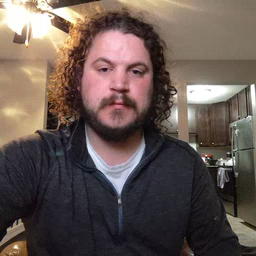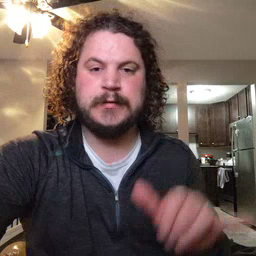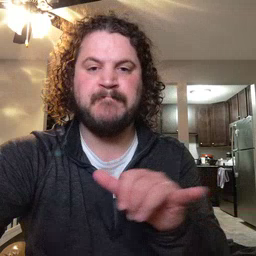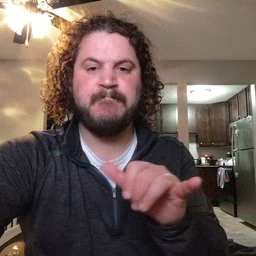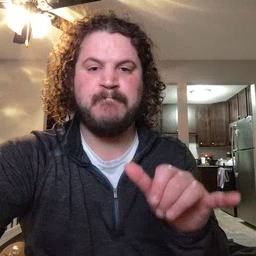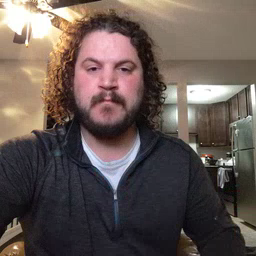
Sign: same